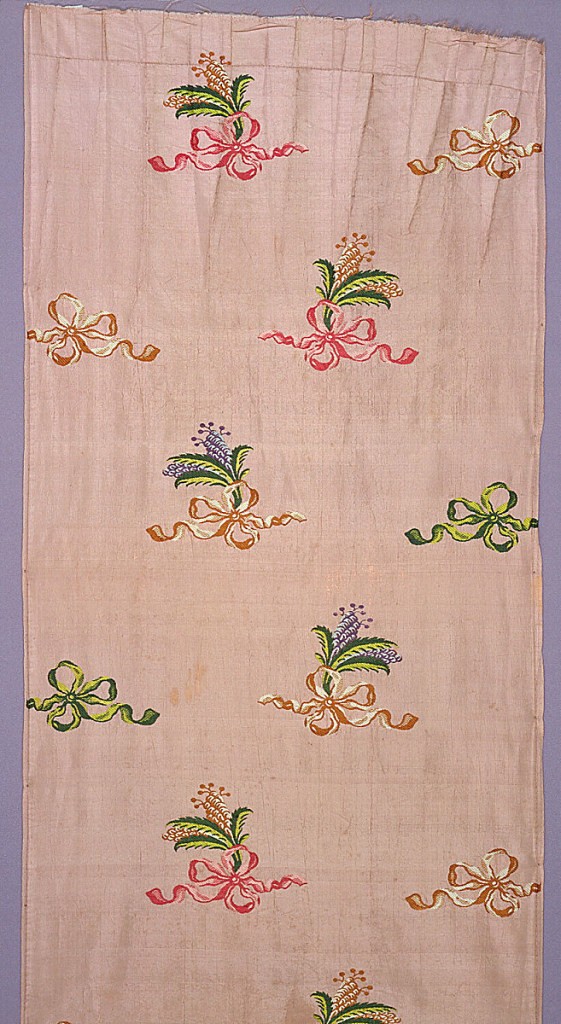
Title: Textile
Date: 1740–49
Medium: silk Technique: discontinuous supplementary weft (brocaded) on a plain weave foundation with auxiliary pattern created by weft floats.
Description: Sprays of polychrome flowers and bowknots on a while background. Background is patterned with a white on white design. Both the primary and auxiliary pattern reverse in direction.